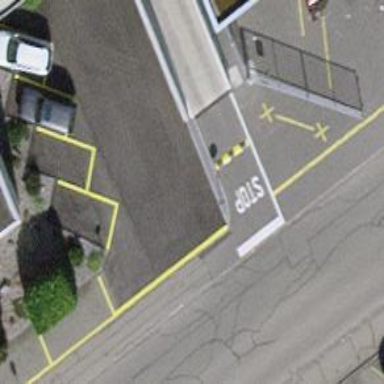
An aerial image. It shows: Bump for traffic calming.